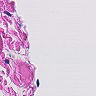
Metastatic tissue present: no